Field crop: maize
Growth stage: 1
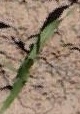
Species: maize